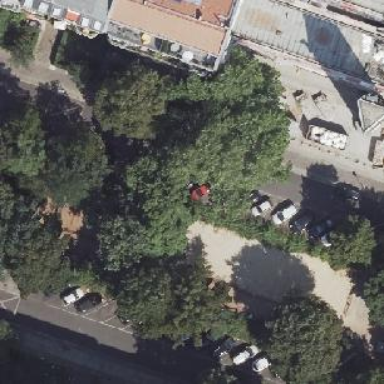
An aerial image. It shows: Street-side parking area with asphalt surface.